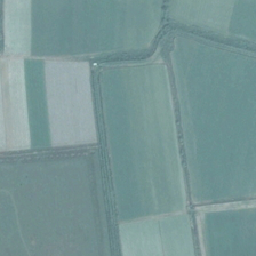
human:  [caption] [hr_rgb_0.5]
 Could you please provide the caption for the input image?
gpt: here we can see large green blocks of farms with two smaller bare blocks .

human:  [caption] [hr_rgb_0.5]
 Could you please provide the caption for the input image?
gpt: Green farmland is surrounded by white farmland, both of which are surrounded by bushes.

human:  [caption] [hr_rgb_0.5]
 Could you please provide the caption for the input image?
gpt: Green farmlands surround thr white ones and both are surrounded by baulk.

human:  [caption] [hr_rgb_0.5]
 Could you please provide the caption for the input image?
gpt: There are crop of different colors and farmland.

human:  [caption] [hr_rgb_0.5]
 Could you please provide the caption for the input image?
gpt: There is a field of different colors.